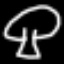
Label: mushroom